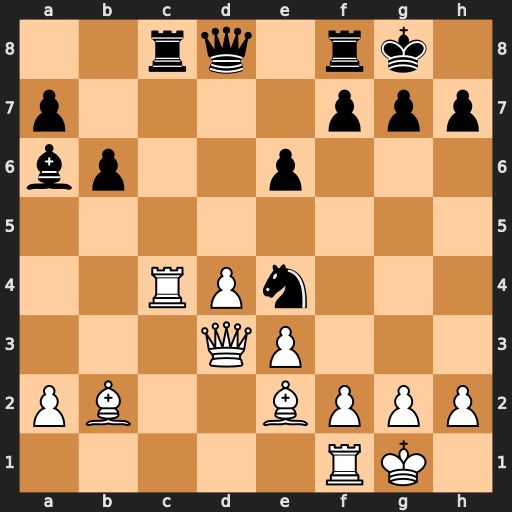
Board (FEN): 2rq1rk1/p4ppp/bp2p3/8/2RPn3/3QP3/PB2BPPP/5RK1
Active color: w
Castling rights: -
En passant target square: -
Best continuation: Rxc8 Bxd3 Rxd8 Bxe2 Rxf8+